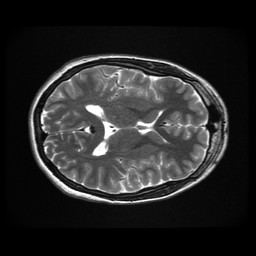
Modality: T2w
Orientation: axial
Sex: male
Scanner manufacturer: ge
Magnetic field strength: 3 T
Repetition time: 5 s
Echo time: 0.1015 s